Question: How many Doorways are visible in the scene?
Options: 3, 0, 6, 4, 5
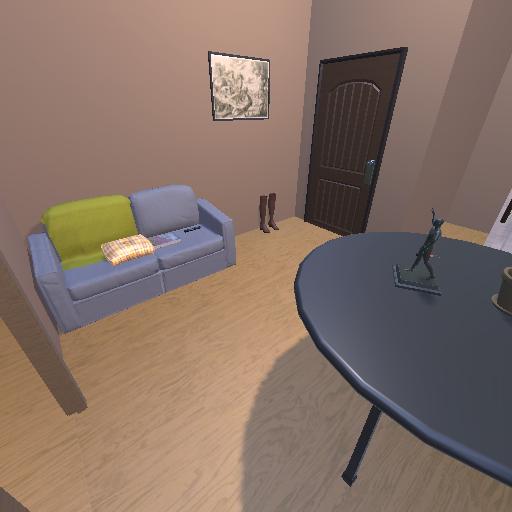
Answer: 3